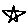
Label: star